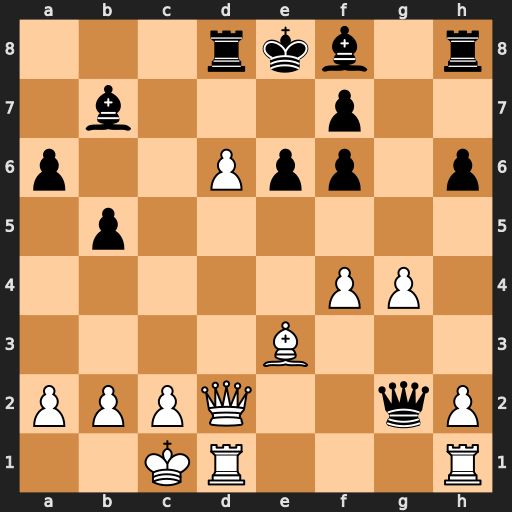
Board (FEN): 3rkb1r/1b3p2/p2Ppp1p/1p6/5PP1/4B3/PPPQ2qP/2KR3R
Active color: w
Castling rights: k
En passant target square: -
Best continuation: d7+ Rxd7 Qxd7#